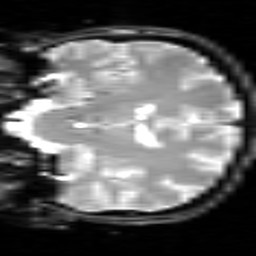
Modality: inplaneT2
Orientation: coronal
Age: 35
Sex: male